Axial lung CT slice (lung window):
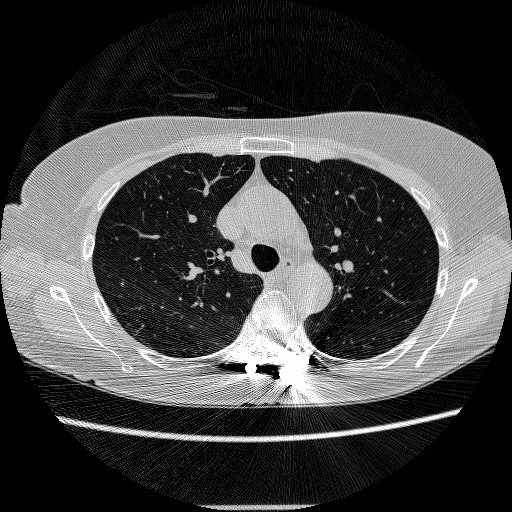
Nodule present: no